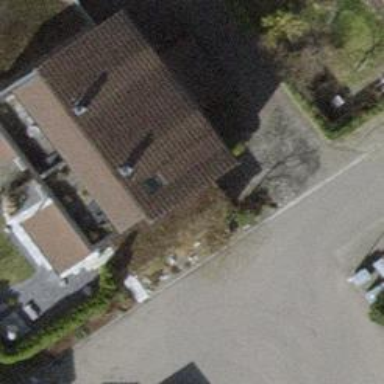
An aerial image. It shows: Terrace building with skillion roof shape.